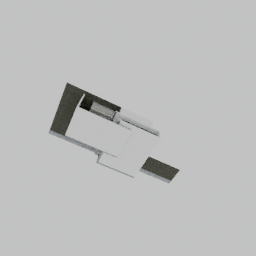
Label: architecture